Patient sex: M
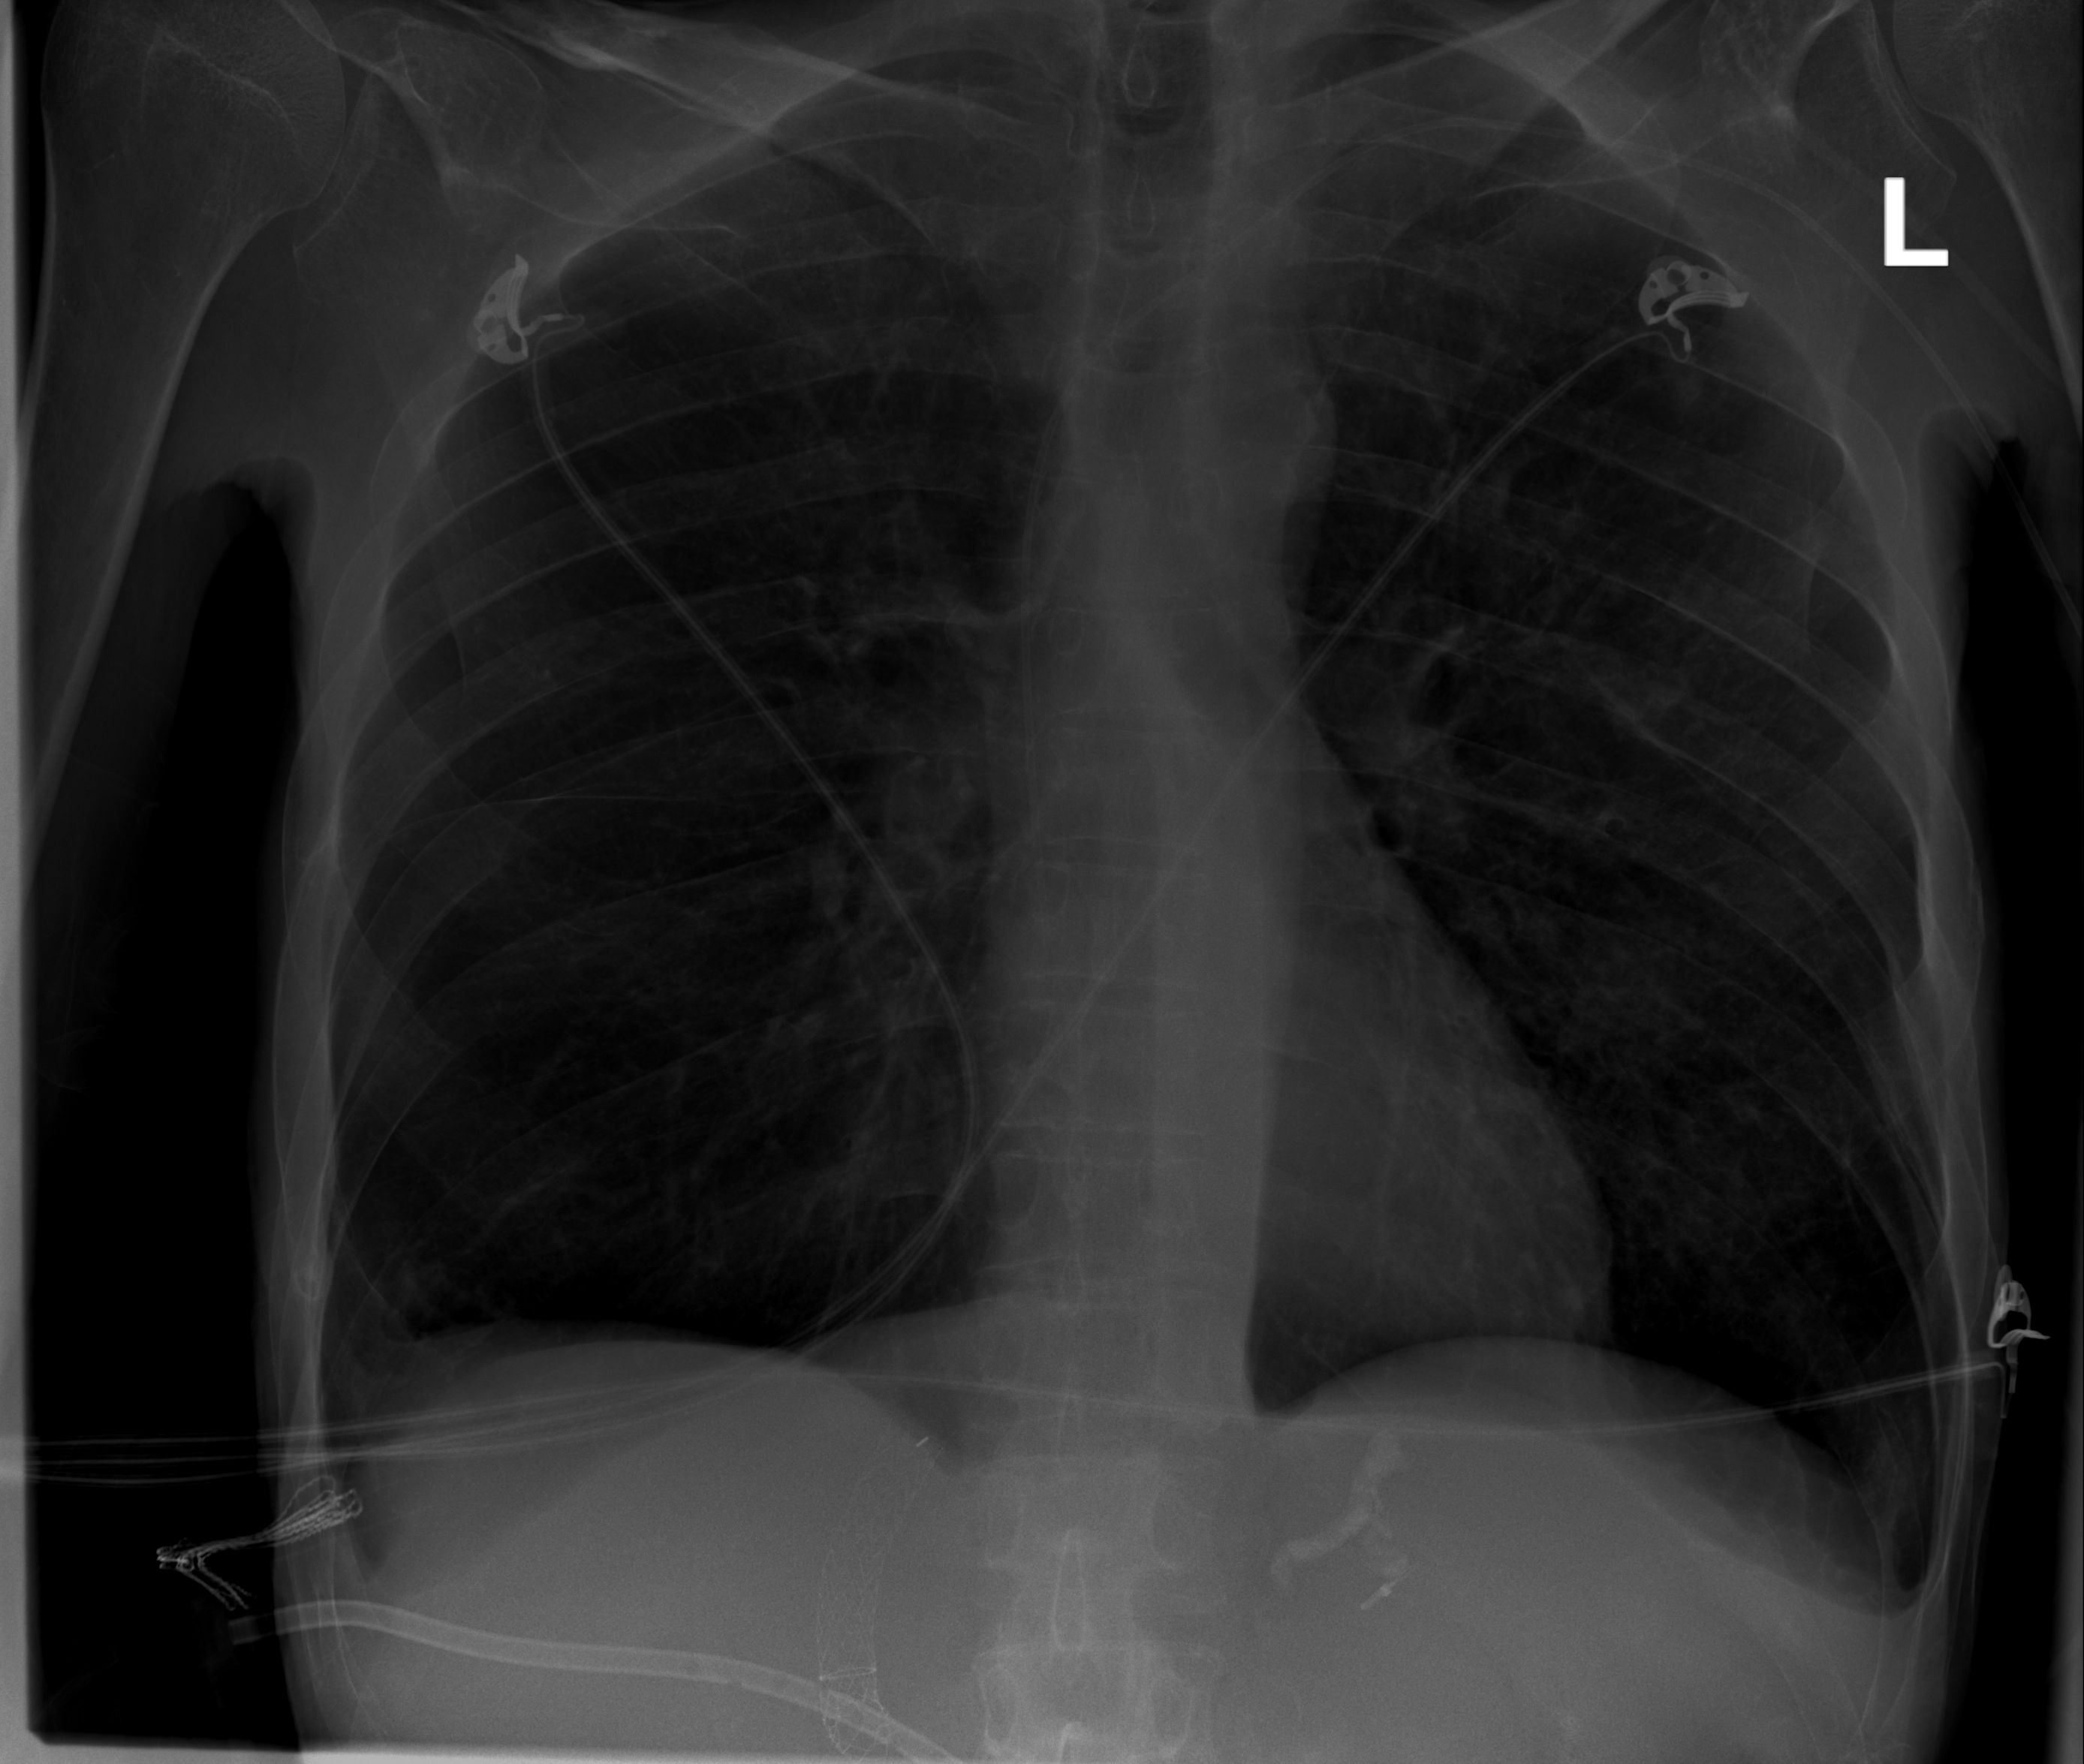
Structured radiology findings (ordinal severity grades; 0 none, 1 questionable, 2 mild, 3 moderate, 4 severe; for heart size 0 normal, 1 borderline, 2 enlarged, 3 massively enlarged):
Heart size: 0
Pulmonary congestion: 0
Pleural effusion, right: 0
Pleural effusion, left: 1
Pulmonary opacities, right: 0
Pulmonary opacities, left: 0
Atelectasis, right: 2
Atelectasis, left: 0